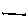
Label: line